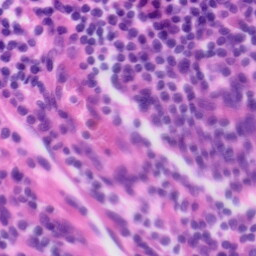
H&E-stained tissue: Tonsil